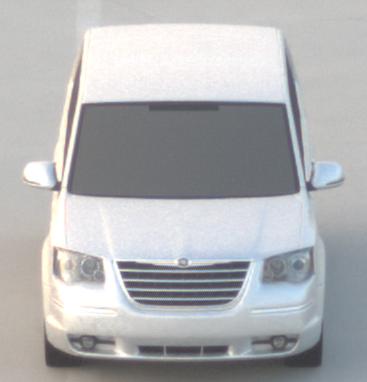
Make: Chrysler
Model: Grand Voyager 3.8
Detailed model: Grand Voyager
Model produced from: 2008/03
Model produced until: 2010/12
Doors: 5
Color: white
Road condition: dry road
Daytime: sunrise or sunset
Contrast: medium contrast